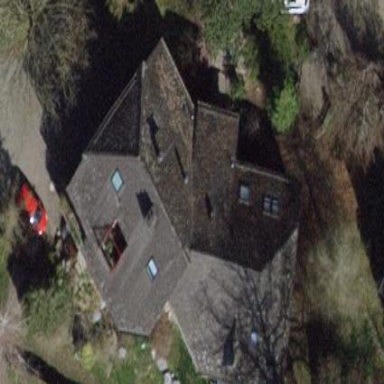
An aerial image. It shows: Detached building with half-hipped roof shape.